Question:
Why the new VUE project just run on the error
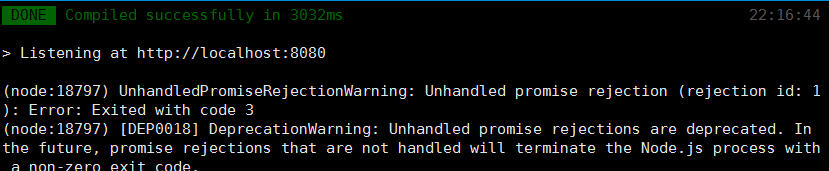
Answer: They are not exactly errors but warnings. You can choose to ignore them or resolve them. Your console looks fine and is running properly.